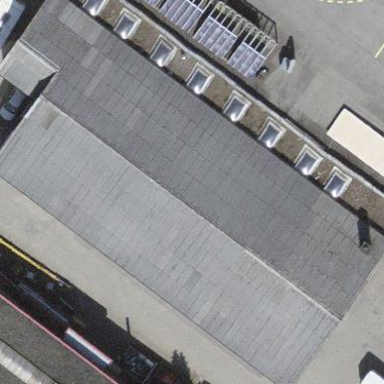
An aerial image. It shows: Commercial building.